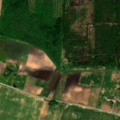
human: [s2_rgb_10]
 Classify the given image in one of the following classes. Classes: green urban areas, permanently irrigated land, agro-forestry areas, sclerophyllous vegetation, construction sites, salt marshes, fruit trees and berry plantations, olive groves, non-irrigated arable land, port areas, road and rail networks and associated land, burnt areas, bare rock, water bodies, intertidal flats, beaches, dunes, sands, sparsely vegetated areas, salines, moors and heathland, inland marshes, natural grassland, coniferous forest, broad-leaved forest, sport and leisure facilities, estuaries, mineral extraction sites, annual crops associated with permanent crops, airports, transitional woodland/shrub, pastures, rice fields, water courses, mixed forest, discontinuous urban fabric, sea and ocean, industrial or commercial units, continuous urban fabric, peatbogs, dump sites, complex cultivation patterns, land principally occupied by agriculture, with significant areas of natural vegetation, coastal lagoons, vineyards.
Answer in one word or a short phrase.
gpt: discontinuous urban fabric, non-irrigated arable land, complex cultivation patterns, broad-leaved forest, transitional woodland/shrub, peatbogs